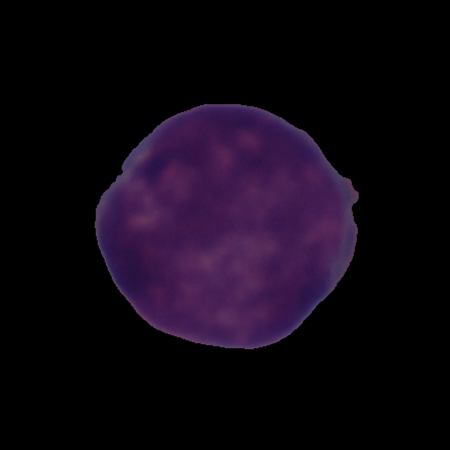
Label: cancer